Question:
As you see here my jumbo tron is not touching the nav bar. I'm having trouble with the CSS. How can i fix? What am i doing wrong? I been trying to fix it for a while now
'''
body {
font-family: 'Lora', 'Times New Roman', serif;
background-color: #EBDBDF;
font-size: 20px;
color: #333333;
}
p {
line-height: 1.5;
margin: 30px 0;
}
p a {
text-decoration: underline;
}
.navbar-default {
background-color: #50494C;
}
.navbar-brand {
color: #fff !important;
}
.navbar-default .navbar-nav > .active > a,
.navbar-default .navbar-nav > .active > a:focus,
.navbar-default .navbar-nav > .active > a:hover {
color: #fff;
text-transform: uppercase;
background-color: rgba(12, 184, 182, 0.21);
}
.navbar-default .navbar-nav > li > a {
color: #fff;
text-transform: uppercase;
font-size: 14px;
font-weight: 300;
}
.navbar-default .navbar-nav > li > a:hover,
.navbar-default .navbar-nav > li > a:focus {
color: #fff;
text-transform: uppercase;
background-color: rgba(12, 184, 182, 0.21);
}
.affix .navbar-nav > li > a:hover,
.affix .navbar-nav > li > a:focus {
background-color: rgba(12, 184, 182) !important;
}
@media (max-width: 767px) {
.navbar-brand {
padding: 0;
}
}
.jumbotron {
margin-top: 25px;
margin-bottom: 5px;
padding: 20px;
}
footer {
padding: 50px 0 65px;
}
.b-search {
background: #50494C;
color: white;
padding: 60px 0;
margin-bottom: 20px;
}
.photo {
text-align: center;
}
.jumbotron-welcome {
margin-bottom: 45px;
}
.jumbotron-form {
margin-right: 150px;
color: white;
}
.search {
color: white;
position: relative;
text-align: center;
}
h3.text-center {
color: #fff;
}
.text-center {
text-align: center;
position: relative;
}
hr.botm-line {
height: 3px;
width: 60px;
background: #ffb737;
position: relative;
border: 0;
margin: 20px 0 20px 0;
}
.service-info {
margin-top: 50px;
float: right;
}
.icon-info {
float: right;
}
#state {
padding: 15px;
}
.content {
padding-top: 30px;
}
.heading {
position: relative;
text-align: center;
}
.heading:after {
left: 50%;
height: 3px;
width: 50px;
content: " ";
bottom: -35px;
margin-left: -25px;
position: absolute;
}
.heading h2 {
font-size: 40px;
font-weight: 500;
margin: 0 0 20px;
color: #444;
}
.heading p {
font-size: 16px;
font-weight: 300;
letter-spacing: 0.5px;
text-transform: uppercase;
color: #8693a7;
}
centered-form {
margin-top: 60px;
}
.text {
color: #ffffff !important;
}
.search {
color: orange !important;
}
.team-members {
width: 70%;
cursor: pointer;
overflow: hidden;
position: relative;
margin-bottom: 35px;
}
.team-members .team-avatar {
position: relative;
}
.team-members .team-avatar:after {
top: 0;
left: 0;
width: 100%;
height: 100%;
content: " ";
position: absolute;
background: rgba(129, 129, 129, 0.1);
transition-duration: 300ms;
transition-property: all;
transition-timing-function: cubic-bezier(0.7, 1, 0.7, 1);
}
.team-members .team-avatar img {
display: block;
margin: 0 auto;
text-align: center;
}
.team-members .team-desc {
left: auto;
bottom: 0;
width: 100%;
padding: 0 20px;
position: absolute;
opacity: 0;
color: #fff;
-webkit-transform: translate3d(0, 10%, 0);
transform: translate3d(0, 10%, 0);
-webkit-transition: opacity 0.3s;
-moz-transition: opacity 0.3s;
-ms-transition: opacity 0.3s;
-o-transition: opacity 0.3s;
transition: opacity 0.3s;
}
.team-members .team-desc h4 {
font-size: 22px;
font-weight: 600;
margin: 0 0 10px;
color: #fff;
}
.team-members .team-desc span {
display: block;
font-size: 13px;
font-weight: 600;
text-transform: uppercase;
color: #fff;
}
.team-members:hover .team-avatar:after {
background: rgba(47, 60, 72, 0.5);
transition-duration: 300ms;
transition-property: all;
transition-timing-function: cubic-bezier(0.7, 1, 0.7, 1);
}
.team-members:hover .team-desc {
-webkit-transform: translate3d(0, -5%, 0);
transform: translate3d(0, -5%, 0);
-webkit-transform: translate3d(0, -10%, 0);
transform: translate3d(0, -10%, 0);
}
.team-members:hover .team-desc {
opacity: 1;
-webkit-transition: all 0.4s;
-moz-transition: all 0.4s;
-ms-transition: all 0.4s;
-o-transition: all 0.4s;
transition: all 0.4s;
}
.list-inline>li {
padding: 0 10px 0 0;
}
.container-pad {
padding: 30px 15px;
}
.bgc-fff {
background-color: #fff!important;
}
.box-shad {
-webkit-box-shadow: 1px 1px 0 rgba(0, 0, 0, .2);
box-shadow: 1px 1px 0 rgba(0, 0, 0, .2);
}
.brdr {
border: 1px solid #ededed;
}
.fnt-smaller {
font-size: .9em;
}
.fnt-lighter {
color: #bbb;
}
.pad-10 {
padding: 10px!important;
}
.mrg-0 {
margin: 0!important;
}
.btm-mrg-10 {
margin-bottom: 10px!important;
}
.btm-mrg-20 {
margin-bottom: 20px!important;
}
.clr-535353 {
color: #535353;
}
@media only screen and (max-width: 991px) {
#property-listings .property-listing {
padding: 5px!important;
}
#property-listings .property-listing a {
margin: 0;
}
#property-listings .property-listing .media-body {
padding: 10px;
}
}
@media only screen and (min-width: 992px) {
#property-listings .property-listing img {
max-width: 180px;
}
}
.jumbotron {
background: #50494C;
color: #FFF;
border-radius: 0px;
}
.jumbotron-sm {
padding-top: 24px;
padding-bottom: 24px;
}
.jumbotron small {
color: #FFF;
}
.h1 small {
font-size: 24px;
}
#ceoimg {
width: 350px;
height: 400px;
padding-top: 40px;
padding: 40px 0;
border-radius: 70px;
}
/* Membership */
.panel {
text-align: center;
position: relative;
}
.panel:hover {
box-shadow: 0 1px 5px rgba(0, 0, 0, 0.4), 0 1px 5px rgba(130, 130, 130, 0.35);
}
.panel-body {
padding: 0px;
text-align: center;
}
.the-price {
background-color: rgba(220, 220, 220, .17);
box-shadow: 0 1px 0 #dcdcdc, inset 0 1px 0 #fff;
padding: 20px;
margin: 0;
}
.the-price h1 {
line-height: 1em;
padding: 0;
margin: 0;
}
.subscript / {
font-size: 25px;
}
footer {
font-size: 1.3em;
text-align: center;
padding: 18px;
color: #ffffff;
background: #222222;
}
footer a {
color: #ffffff;
}
footer a:hover {
color: #fefefe;
}
'''
'''
<!DOCTYPE html>
<html lang="en">
<head>
<meta charset="utf-8">
<meta name="viewport" content="width=device-width, initial-scale=1.0">
<meta name="description" content="">
<meta name="author" content="">
<title>Exective Business Brokers</title>
<!-- Latest compiled and minified CSS -->
<!-- Bootstarp Css-->
<!-- Latest compiled and minified CSS -->
<link rel="stylesheet" href="https://maxcdn.bootstrapcdn.com/bootstrap/3.3.7/css/bootstrap.min.css" integrity="sha384-BVYiiSIFeK1dGmJRAkycuHAHRg32OmUcww7on3RYdg4Va+PmSTsz/K68vbdEjh4u" crossorigin="anonymous">
<link href="https://maxcdn.bootstrapcdn.com/font-awesome/4.6.3/css/font-awesome.min.css" rel="stylesheet">
<!-- different fonts css -->
<link href="css/main.css" rel="stylesheet">
<!-- main css file -->
<link href="css/animate.css" rel="stylesheet">
<!-------------------------->
</head>
<body>
<!-- Navigation -->
<nav class="navbar navbar-default">
<div class="container">
<div class="col-md-12">
<div class="navbar-header">
<button type="button" class="navbar-toggle" data-toggle="collapse" data-target="#bs-example-navbar-collapse-1">
<span class="icon-bar"></span>
<span class="icon-bar"></span>
<span class="icon-bar"></span>
</button>
<a class="navbar-brand" href="#">Exective Business Brokers</a>
</div>
<div class="collapse navbar-collapse" id="bs-example-navbar-collapse-1">
<ul class="nav navbar-nav navbar-right">
<li class="active"><a href="index.html">Home</a>
</li>
<li role="presentation" class="dropdown">
<a class="dropdown-toggle" data-toggle="dropdown" href="#" role="button" aria-haspopup="true" aria-expanded="false">
Buy a Business <span class="caret"></span>
</a>
<ul class="dropdown-menu">
<li><a href="aboutus.html">Register with EBB</a>
</li>
<li><a href="aboutus2.html">Tools</a>
</li>
<li><a href="service.html">Resources</a>
</li>
</ul>
</li>
<li role="presentation" class="dropdown">
<a class="dropdown-toggle" data-toggle="dropdown" href="#" role="button" aria-haspopup="true" aria-expanded="false">
List a Business <span class="caret"></span>
</a>
<ul class="dropdown-menu">
<li><a href="blog.html">List with EBB</a>
</li>
<li><a href="blogtwo.html">Open List with EBB</a>
</li>
<li><a href="blogone.html">Tools</a>
</li>
<li><a href="blogthree.html">Resources</a>
</li>
</ul>
</li>
<li role="presentation" class="dropdown">
<a class="dropdown-toggle" data-toggle="dropdown" href="#" role="button" aria-haspopup="true" aria-expanded="false">
Services <span class="caret"></span>
</a>
<ul class="dropdown-menu">
<li><a href="portfolio.html">Services</a>
</li>
<li><a href="portfolioone.html">Financing</a>
</li>
<li><a href="portfoliotwo.html">Consulting</a>
</li>
<li><a href="portfoliothree.html">Preferred Buyers Program</a>
</li>
<li><a href="portfolio-details.html">Mergers and Acquisitions</a>
</li>
<li><a href="portfolio-details.html">Business Valuation</a>
</li>
</ul>
</li>
<li role="presentation" class="dropdown">
<a class="dropdown-toggle" data-toggle="dropdown" href="#" role="button" aria-haspopup="true" aria-expanded="false">
About Us <span class="caret"></span>
</a>
<ul class="dropdown-menu">
<li><a href="About.html">About</a>
</li>
<li><a href="portfoliofour.html">Management</a>
</li>
<li><a href="portfolioone.html">Why EBB?</a>
</li>
<li><a href="portfoliotwo.html">Success</a>
</li>
<li><a href="portfoliothree.html">Broker Profiles</a>
</li>
<li><a href="portfolio-details.html"> Join EBB</a>
</li>
<li><a href="portfolio-details.html">Strategic Alliances</a>
</li>
</ul>
</li>
<li class="dropdown" id="menuLogin">
<a class="dropdown-toggle" href="#" data-toggle="dropdown" id="navLogin">Login</a>
<div class="dropdown-menu" style="padding:17px;">
<form class="form" id="formLogin">
<input name="username" id="username" type="text" placeholder="Username">
<input name="password" id="password" type="password" placeholder="Password">
<br>
<button type="button" id="btnLogin" class="btn">Login or Register</button>
</form>
</div>
</li>
<li class="dropdown" id="menuLogin">
<a class="dropdown-toggle" href="#" data-toggle="dropdown" id="navLogin">Call Us!</a>
<div class="dropdown-menu" style="padding:17px;">
<form class="form" id="formLogin">
<a class><PHONE></a>
</form>
</div>
</li>
</ul>
</div>
</div>
</div>
</nav>
<header class="jumbotron" style="background-image: url('img/home-bg.jpg')">
<div class="container">
<div class="row">
<div class="col-lg-8 col-lg-offset-2 col-md-10 col-md-offset-1">
<div class="site-heading">
<img src=/found6test/images/logo.png>
<hr class="small">
<span class="subheading">Welcome to Executive Business Brokers</span>
<p>Executive Business Brokers (EBB) has handled the sales and marketing efforts of over 1,000 small to mid-size businesses in the retail, distribution, manufacturing and service industries.</p>
<p>EBB has been bridging the gap between the buyers and sellers of businesses since 1985. With over 20,000 buyers, hundreds of businesses for sale at any one time and a knowledgeable and professional staff, our business is selling businesses.</p>
<p>Whether you're looking to sell your business, buy a business or just need some advice, EBB offers the services that can help you achieve your goals.</p>
</div>
</div>
</div>
</div>
</header>
'''
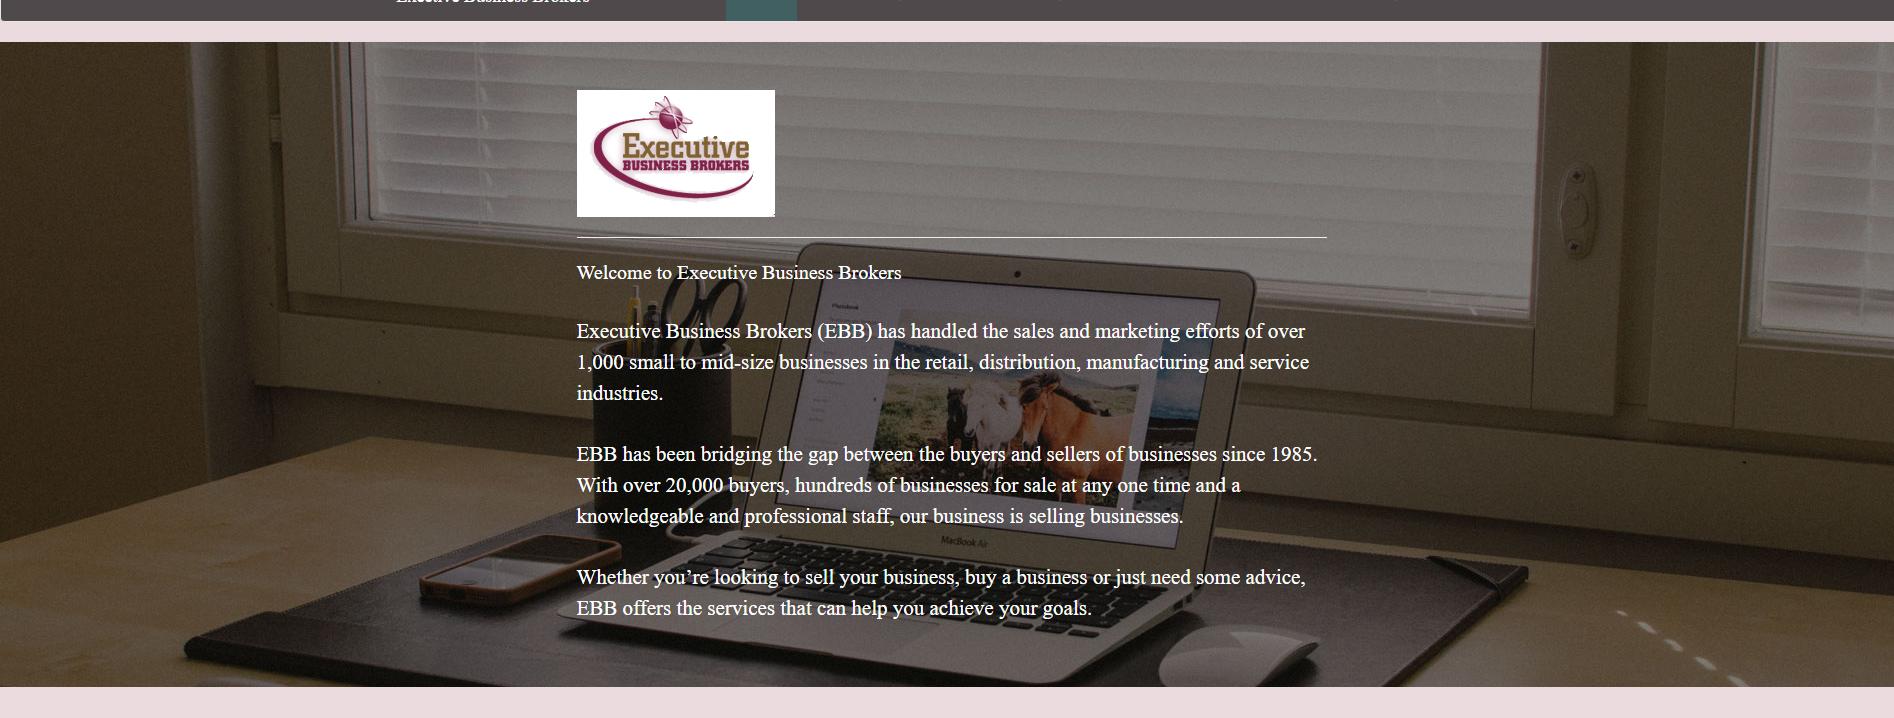
Answer: '''
.navbar {
margin-bottom: 0;
}
.jumbotron {
margin-top: 0;
}
'''
Will do the trick. Make sure margin-bottom of your Nav is 0 and margin-top of .jumbotron is 0 as well